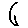
Label: moon